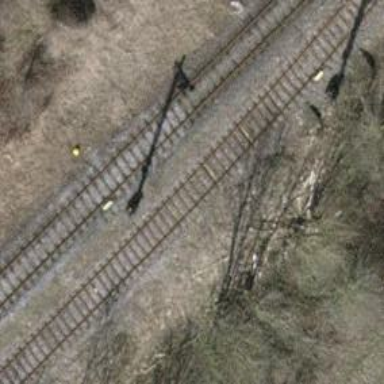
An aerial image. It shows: Railway signal.